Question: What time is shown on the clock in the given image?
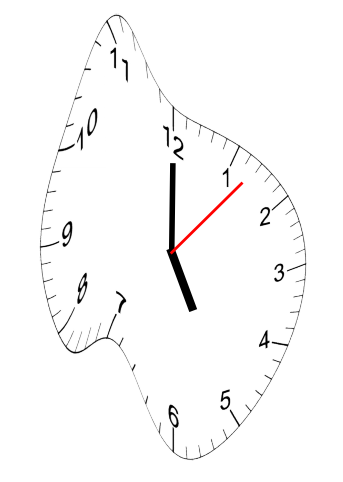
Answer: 05:00:07